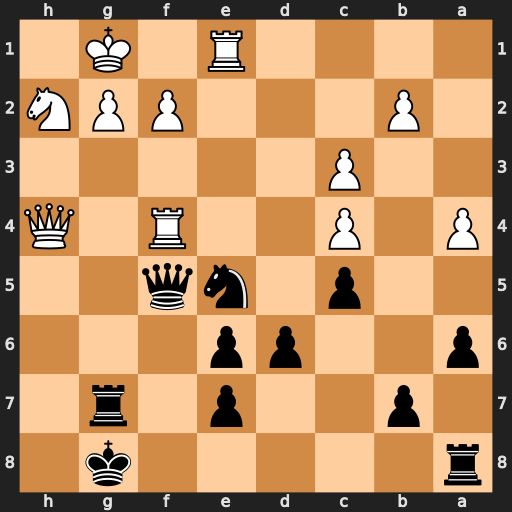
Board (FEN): r5k1/1p2p1r1/p2pp3/2p1nq2/P1P2R1Q/2P5/1P3PPN/4R1K1
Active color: b
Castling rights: -
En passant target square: -
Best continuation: Ng6 Rxf5 Nxh4